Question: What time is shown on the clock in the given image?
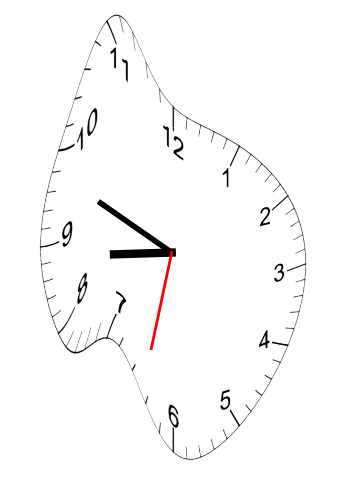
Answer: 08:48:32